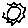
Label: sun